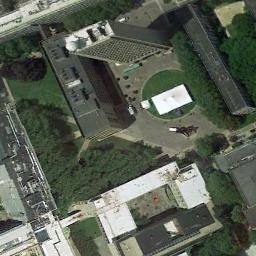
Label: commercial_area